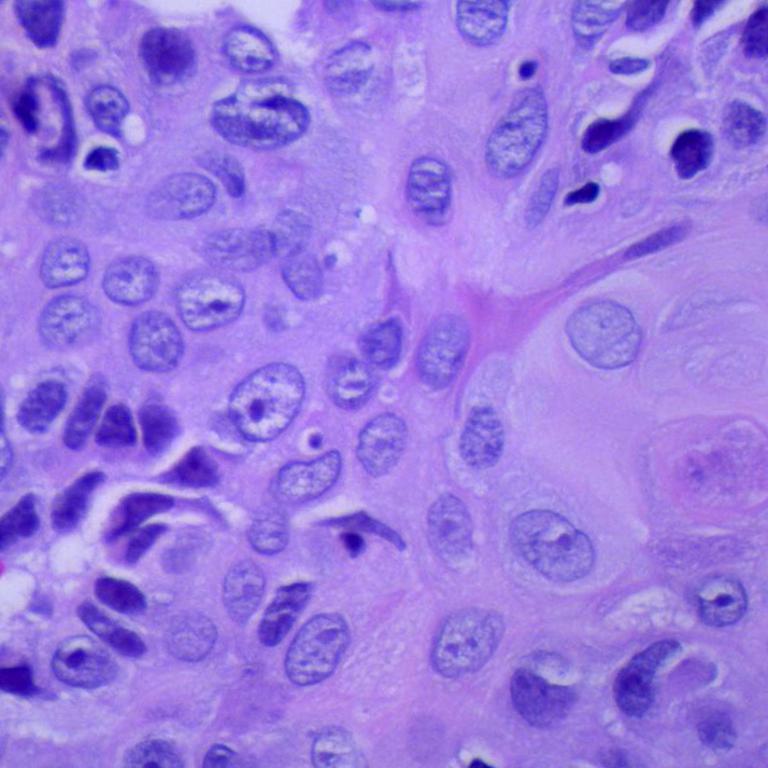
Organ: lung
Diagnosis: squamous carcinomas